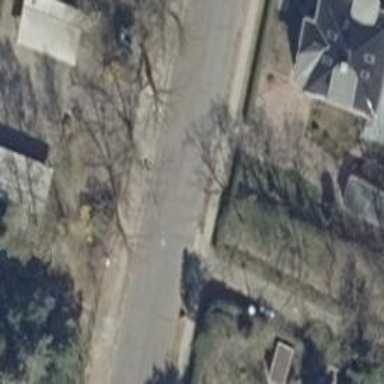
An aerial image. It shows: Driveway leading to service road.